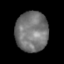
Tissue: skin
Cell type: Epithelial cells
Senescence score: 0.2575
Nuclear area (px): 1278
Mean DAPI intensity: 116.975